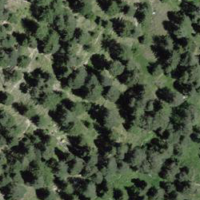
EUNIS habitat code: 43
Species observed at this site:
Pinguicula vulgaris
Tussilago farfara